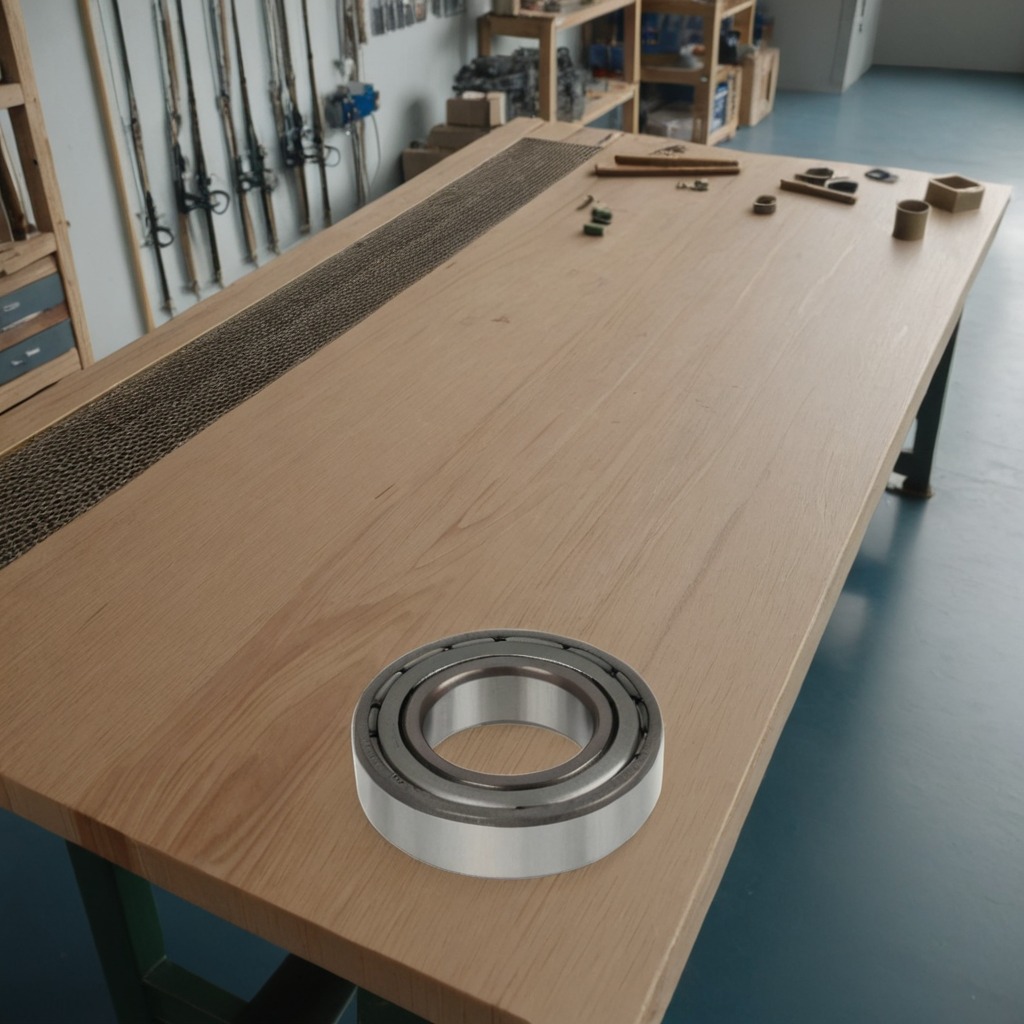
A metal ball bearing is lying on a workbench inside a coastal fishing gear workshop.